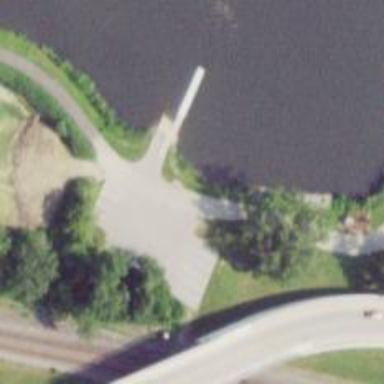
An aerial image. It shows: Slipway on service road for leisure land activities.